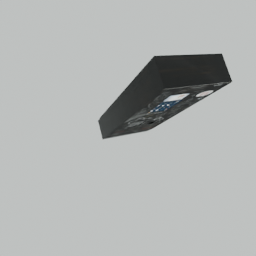
Label: electronics